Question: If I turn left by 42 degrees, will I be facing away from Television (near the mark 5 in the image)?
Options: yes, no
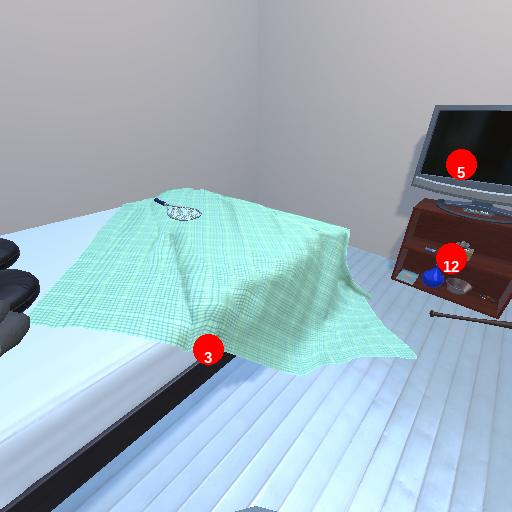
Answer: yes